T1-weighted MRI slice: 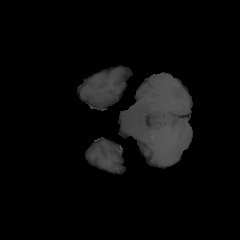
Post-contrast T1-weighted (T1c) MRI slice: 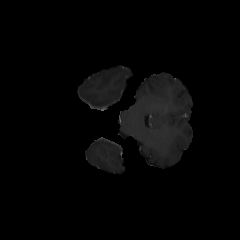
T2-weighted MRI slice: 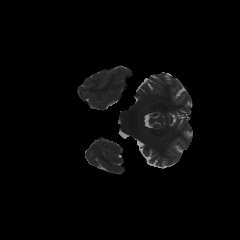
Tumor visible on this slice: no